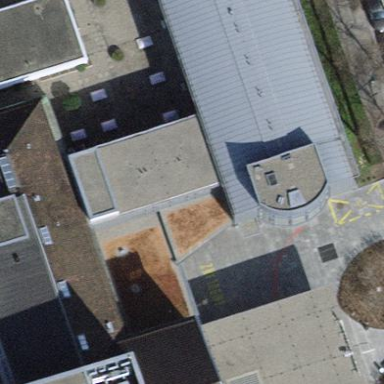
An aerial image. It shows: Section of building's roof.